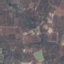
Land use / land cover: PermanentCrop